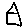
Label: house